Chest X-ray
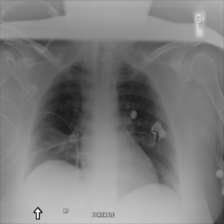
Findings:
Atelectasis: positive
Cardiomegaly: negative
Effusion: negative
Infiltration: negative
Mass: negative
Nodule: negative
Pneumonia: negative
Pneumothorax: negative
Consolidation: negative
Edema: negative
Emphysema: negative
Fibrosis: negative
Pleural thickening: negative
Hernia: negative